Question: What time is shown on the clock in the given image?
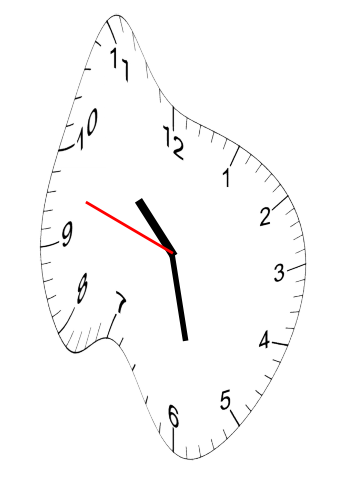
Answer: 10:27:48